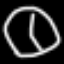
Label: clock